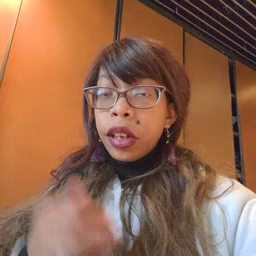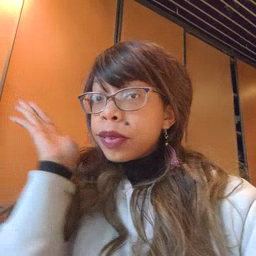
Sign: bedroom